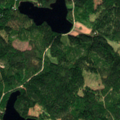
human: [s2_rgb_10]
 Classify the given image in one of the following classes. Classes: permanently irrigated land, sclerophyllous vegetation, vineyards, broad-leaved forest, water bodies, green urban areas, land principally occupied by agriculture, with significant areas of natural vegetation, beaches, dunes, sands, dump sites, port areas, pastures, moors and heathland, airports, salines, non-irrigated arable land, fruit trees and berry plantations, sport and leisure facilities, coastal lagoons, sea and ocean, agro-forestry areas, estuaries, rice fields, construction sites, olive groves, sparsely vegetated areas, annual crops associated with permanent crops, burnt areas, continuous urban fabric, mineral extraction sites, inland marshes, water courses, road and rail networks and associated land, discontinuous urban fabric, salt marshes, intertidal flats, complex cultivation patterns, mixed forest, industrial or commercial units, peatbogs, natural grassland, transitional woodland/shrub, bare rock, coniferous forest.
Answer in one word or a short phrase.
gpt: coniferous forest, mixed forest, transitional woodland/shrub, water bodies